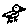
Label: bird